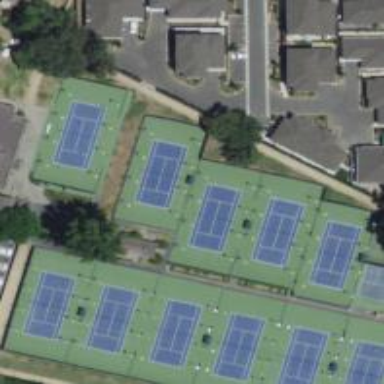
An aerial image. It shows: Tennis court on the leisure land pitch.